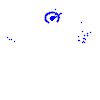
Particle: electron